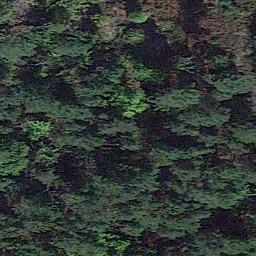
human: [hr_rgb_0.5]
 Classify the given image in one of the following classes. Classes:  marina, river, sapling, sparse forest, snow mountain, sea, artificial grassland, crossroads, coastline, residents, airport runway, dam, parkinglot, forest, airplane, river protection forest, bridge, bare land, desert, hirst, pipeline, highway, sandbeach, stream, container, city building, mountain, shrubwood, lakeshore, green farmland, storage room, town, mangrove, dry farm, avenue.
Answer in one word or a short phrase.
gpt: forest